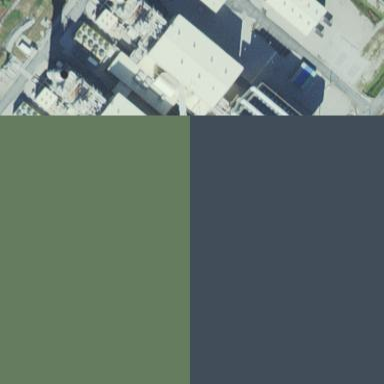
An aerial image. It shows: Industrial building used for cooling purposes.